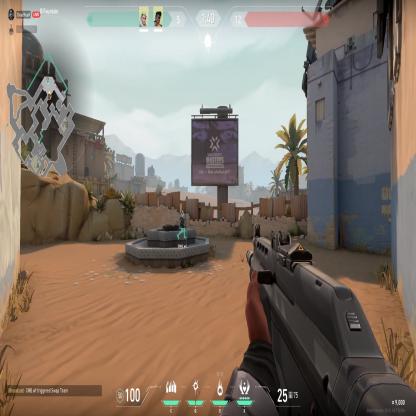
Label: teammate